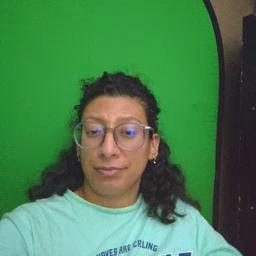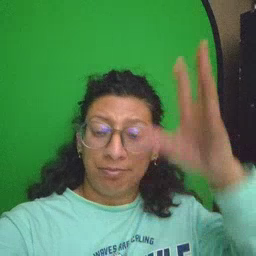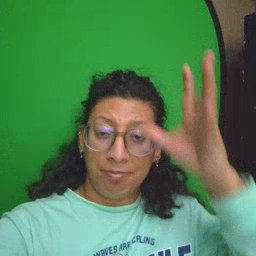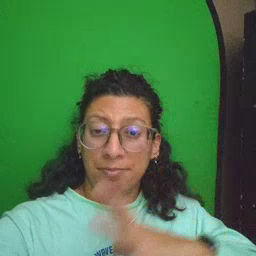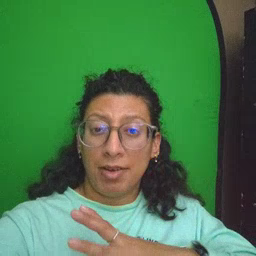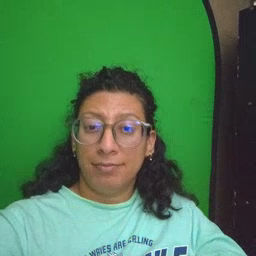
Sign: man